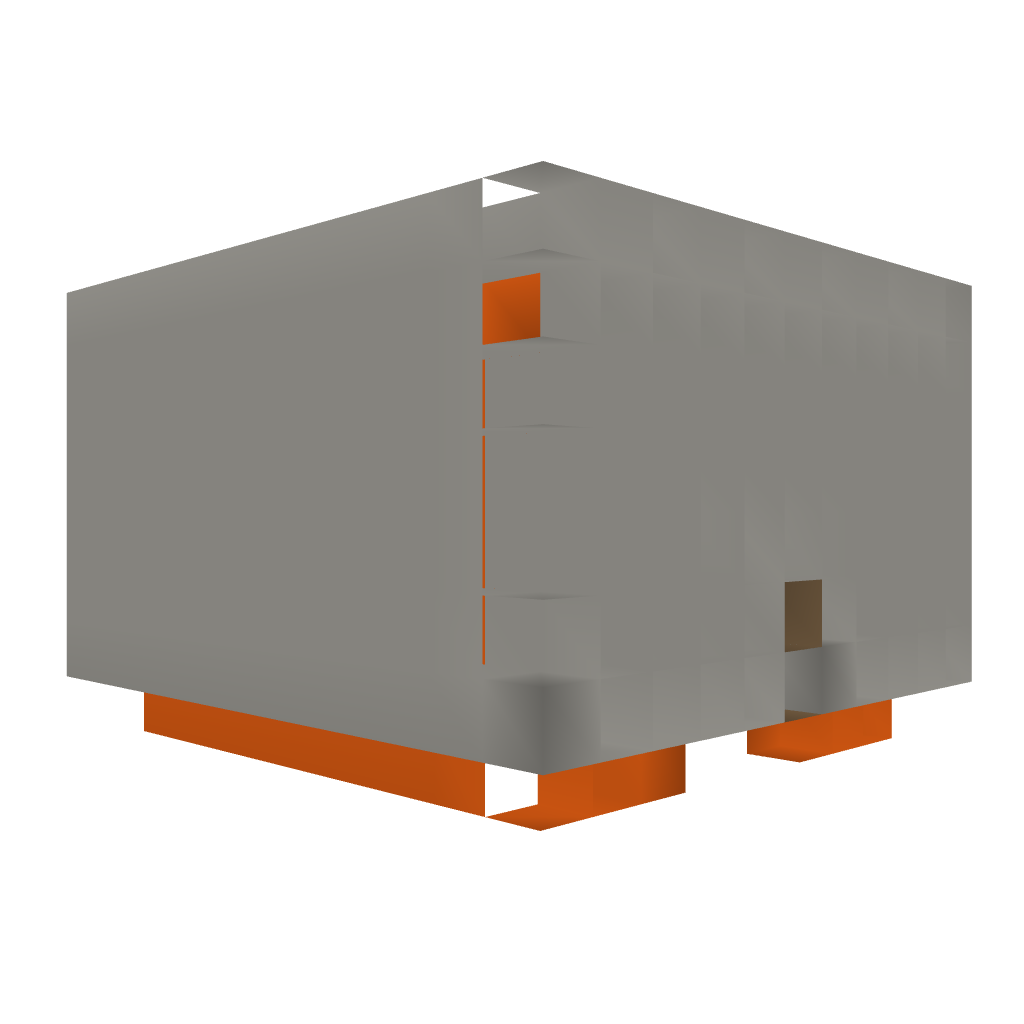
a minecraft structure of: Lavaburn; a small modern house